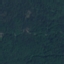
Label: Forest